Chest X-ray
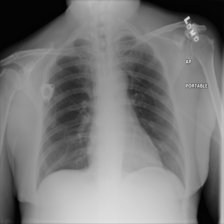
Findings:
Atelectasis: negative
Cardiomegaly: negative
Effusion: negative
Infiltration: negative
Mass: negative
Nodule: negative
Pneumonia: negative
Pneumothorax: negative
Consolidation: negative
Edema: negative
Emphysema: negative
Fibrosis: negative
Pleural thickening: negative
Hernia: negative